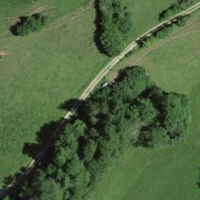
EUNIS habitat code: 44
Species observed at this site:
Salvia pratensis